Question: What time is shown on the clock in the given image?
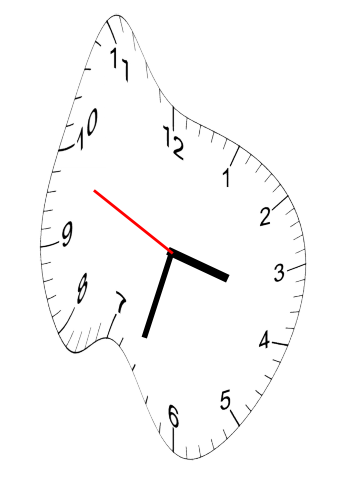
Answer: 03:32:49